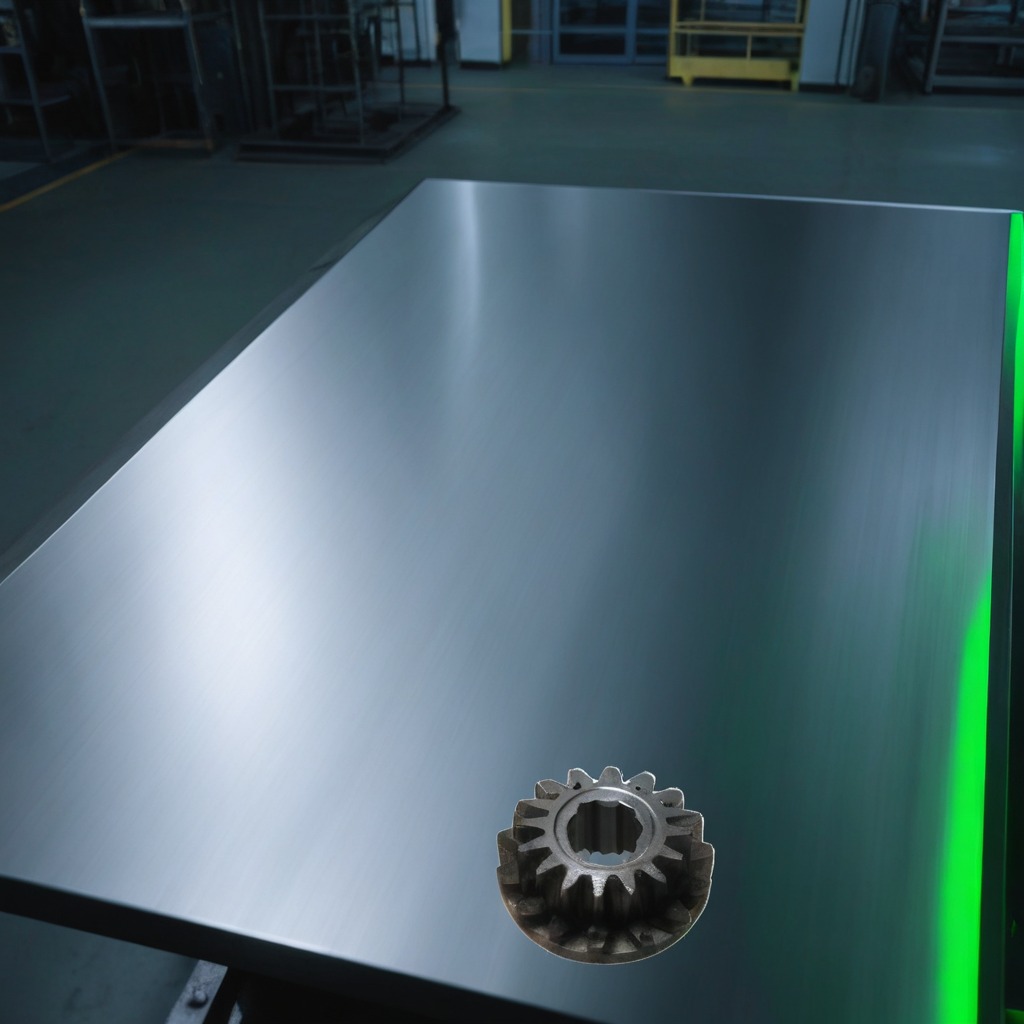
A steel gear with teeth is lying on a metal table in a machine shop under fluorescent lights.